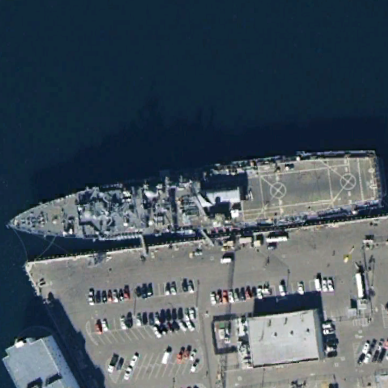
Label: combat